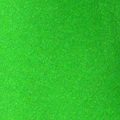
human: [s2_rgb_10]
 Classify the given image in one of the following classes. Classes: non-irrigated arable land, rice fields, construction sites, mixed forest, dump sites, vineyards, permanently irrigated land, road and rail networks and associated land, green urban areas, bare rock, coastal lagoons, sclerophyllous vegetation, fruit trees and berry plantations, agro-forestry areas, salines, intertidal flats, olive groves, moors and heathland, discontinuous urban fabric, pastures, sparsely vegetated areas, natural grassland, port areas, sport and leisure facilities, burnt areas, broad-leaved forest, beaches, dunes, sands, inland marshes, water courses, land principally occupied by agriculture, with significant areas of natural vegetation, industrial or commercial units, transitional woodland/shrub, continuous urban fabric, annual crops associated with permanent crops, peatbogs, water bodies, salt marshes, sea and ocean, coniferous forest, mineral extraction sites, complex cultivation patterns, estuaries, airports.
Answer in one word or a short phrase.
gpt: coastal lagoons